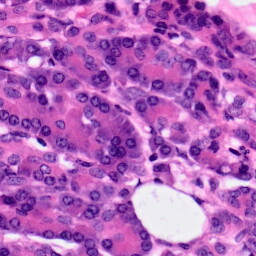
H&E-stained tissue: Pancreatic